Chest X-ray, PA view. Patient: 13 years old, sex M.
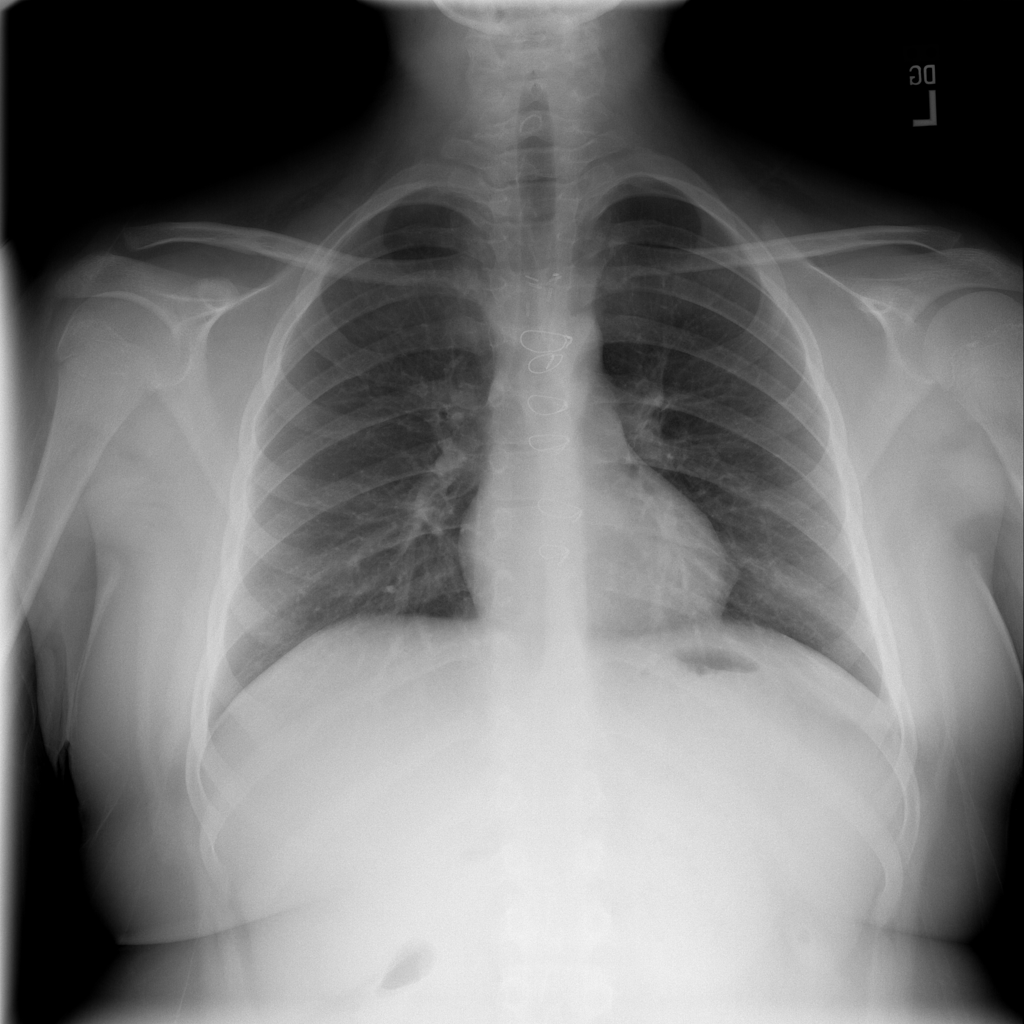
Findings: No Finding